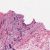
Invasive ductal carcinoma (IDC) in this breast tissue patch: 1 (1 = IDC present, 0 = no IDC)